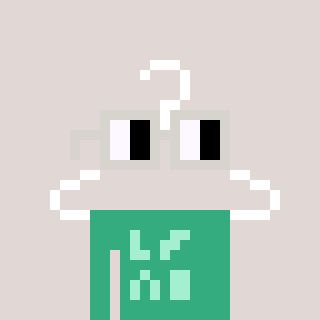
a pixel art character with square light gray glasses, a hanger-shaped head and a teal-colored body on a warm background